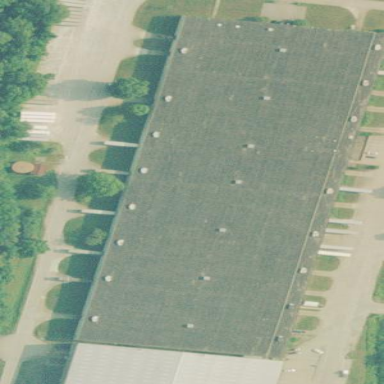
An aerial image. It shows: Industrial building.